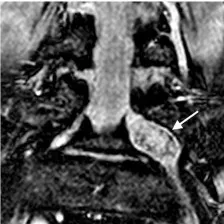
Frontal view, T1-FS post-contrast (arrow shows a cystic-solid tumor of the spinal nerve, size 3.2 x 1.5 x 1.5 cm; the tumor accumulates contrast).
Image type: radiology (mri)